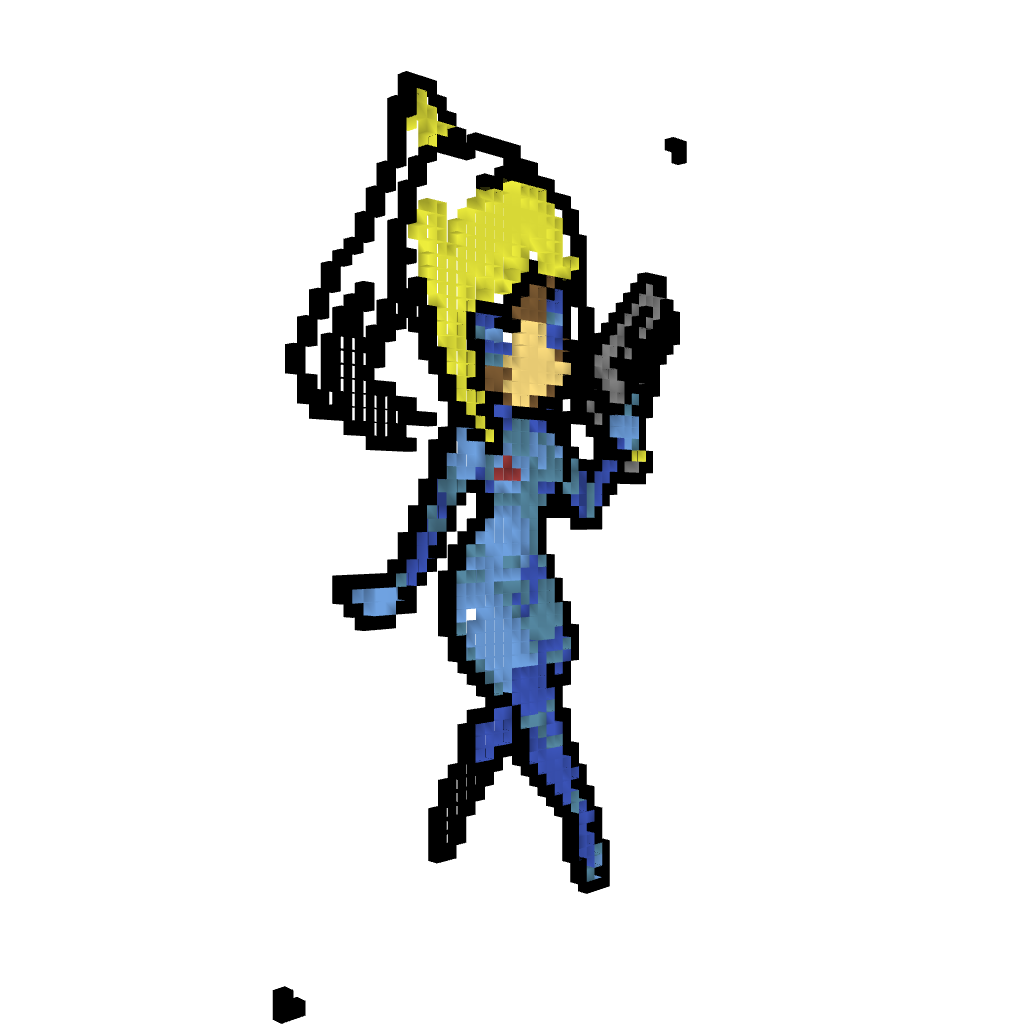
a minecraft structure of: ZeroSuit Samus Chibi bad low quality